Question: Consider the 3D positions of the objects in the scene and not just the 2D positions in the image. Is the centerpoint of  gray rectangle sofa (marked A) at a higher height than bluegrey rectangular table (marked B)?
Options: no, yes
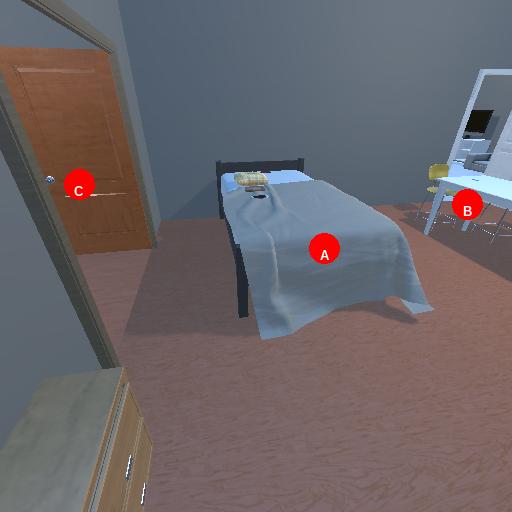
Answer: no